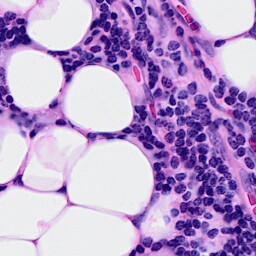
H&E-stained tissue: Breast